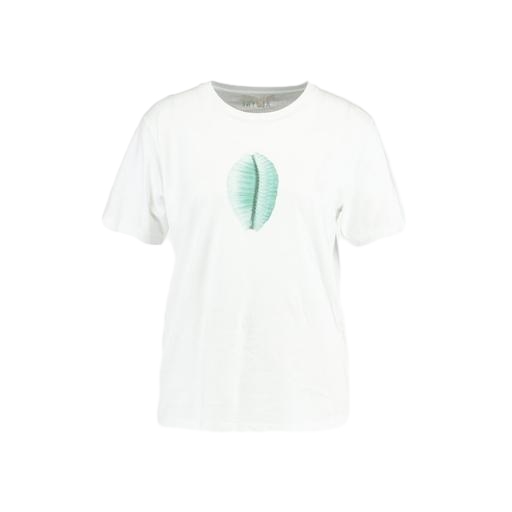
white graphic t-shirt only macy, white lips tee, white graphic t-shirt, white background